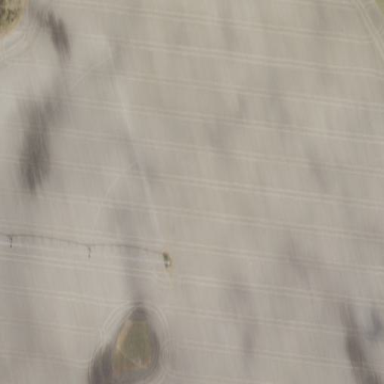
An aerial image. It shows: Farmland with grass crops.